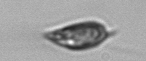
Label: Prorocentrum_triestinum